Question: I'm studying linked lists. Again and again I see code which declares a data type of class in the body of the that very class. Here is an example from the book Cracking the coding interview (creating a linked list)
'''
class Node {
Node next = null;
int data;
public Node(int d) { data = d; }
void appendToTail(int d) {
Node end = new Node(d);
Node n = this;
while (n.next != null) { n = n.next; }
n.next = end;
}
}
'''
In the second line - as you can see 'next' is an instance variable of the type Node, is its own class.
My question is, if I create an instance of the class Node (say X) -
'''
Node X = new Node(10);
'''
The books say that compiler will automatically reserve space for its instance variables (data and next) even if they are not initiated. The (int data = 10) is clearly handled in the constructor, but what happens with next? Seems to me like X will have infinite number of 'next' nodes inside it, because X will have a node inside it named next. And then since every node is supposed to have a data and next part, then next will have its own copy of data and next inside it, and so on and so on.....leading to something like this...

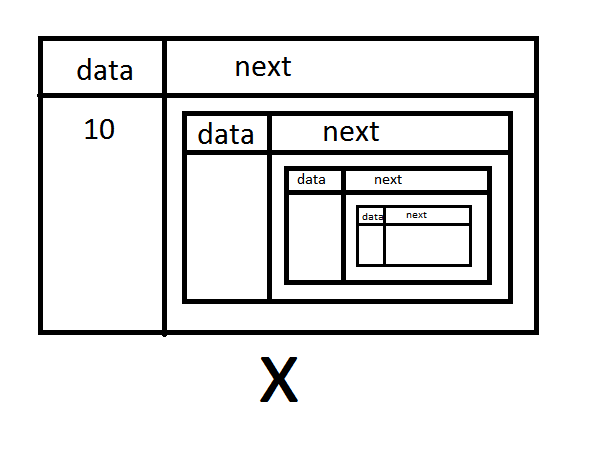
Answer: The 'next' Node is simply a to a Node object. The fact that space is reserved for the reference to that Node does not mean that a whole new Node is created with sub-Nodes, it just means that the original Node has enough 'room' to store a to the other Node. Since 'next' initially has a reference to null, there is 'nothing there' until you initialize a Node and store a reference to it in 'next'.
Basically, a to a Node is not the same as a Node.
See <URL> for more information.